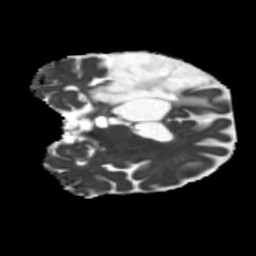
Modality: MD
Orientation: coronal
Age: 64
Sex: male
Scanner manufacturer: siemens
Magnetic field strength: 3 T
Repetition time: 5.25 s
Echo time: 0.08 s